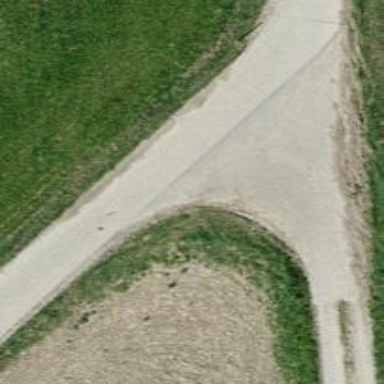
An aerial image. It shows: Well-maintained track road of grade 1.